Question: I have a method in build.gradle that basically creates an oracle database connection and returns it. But while running the script, it shows build failed as seen in the screenshot below.
'''
def ext.getOracleConnection = { ->
java.sql.Connection conn = null;
try{
configurations.jdbcdriver.files.each {
groovy.sql.Sql.classLoader.addURL(it.toURI().toURL())
}
configurations.xdb.files.each {
groovy.sql.Sql.classLoader.addURL(it.toURI().toURL())
}
//load the jdbc driver and create the connection.
java.sql.DriverManager.registerDriver(groovy.sql.Sql.classLoader.loadClass("oracle.jdbc.OracleDriver").newInstance())
readProperites();
conn = java.sql.DriverManager.getConnection(db_url, dbUser, dbPassword);
}
catch(Exception e){
e.printStackTrace();
}
return conn;
}
'''

I tried changing the return type to java.sql.Connection but it doesn't work. Can anyone suggest a solution?.
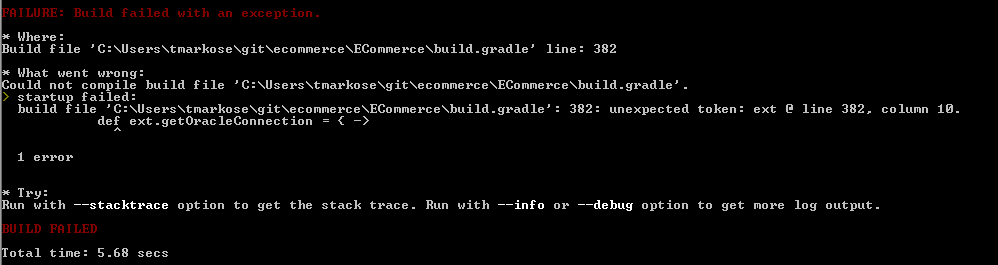
Answer: This is a compilation error as shown in the failure message.
You need to remove 'def' from the declaration.